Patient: sex F, age 75
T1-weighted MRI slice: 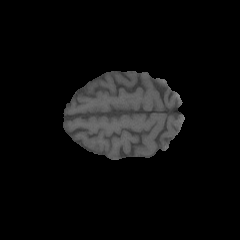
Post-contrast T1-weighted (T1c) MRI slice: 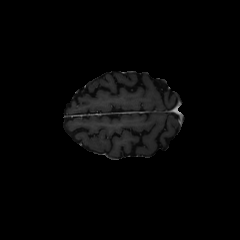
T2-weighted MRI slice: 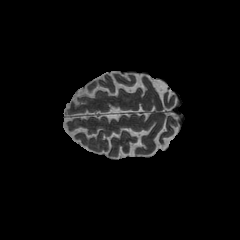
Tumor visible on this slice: no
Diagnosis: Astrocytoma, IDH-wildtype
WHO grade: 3